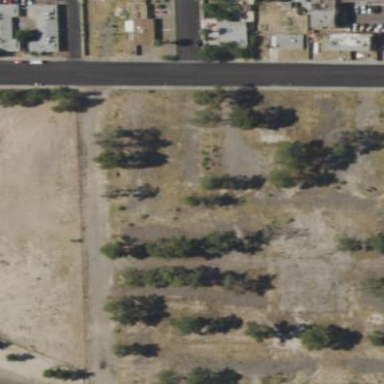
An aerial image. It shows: Brownfield site.